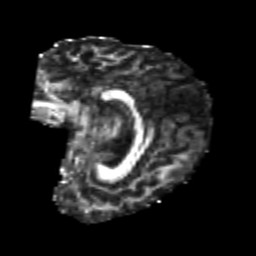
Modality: FA
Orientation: sagittal
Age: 24
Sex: female
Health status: healthy
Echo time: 0.074 s